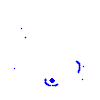
Particle: kaon